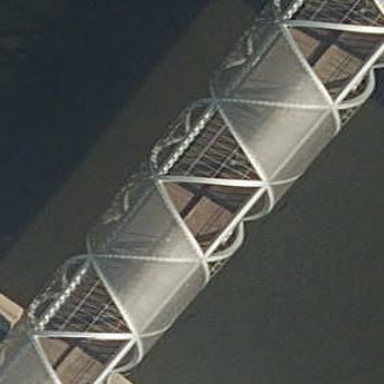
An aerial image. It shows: Truss bridge structure.